Question: # Background
I do have an image dataset (similar to <URL> which comes with a "description with typos" per each image. I would like to run some deep convolutional neural network on this guy, but I need to generate the "labels" first. So, here's the question:
# Question
How to generate categories' "label" from "descriptions with typos"?
# Technical information
The dataset has around 13M images with corresponding (valid) "description" and optional "typos". Some examples of "descriptions" follow below:

# Ideas
I was thinking to approach the problem in the following way.
1. Fix typos: Run a spell check to identify spelling errors; Find the better word that could fix it, by looking at other descriptions in the dataset, or checking the image and correcting the typo manually;
2. Generate the final labels: run a clustering algorithm (k-means, for example) on a sentence embedding (function that maps sentences into a RN) or use the most recurrent words.
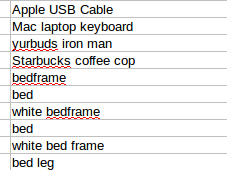
Answer: Here some ideas:
1. You should clearly run a spell checking, otherwise your labels will be even more noisy. Options: Check a Information retrieval course and implement the checking, google lecture3-tolerant-retrieval-handout-6-per.pdf (I bet this is not the way to go) In case you want frequencies, google "Natural Language Corpus Data" Use some code http://norvig.com/spell-correct.html (in many languages)
2. Regarding labeling (I guess you want it automatically otherwise there are semi automatic methods): Use http://viget.com/extend/tagging-text-automatically I have never used them but it should work reasonable well I would not recommend using k means because you do know the number of groups Use the most recurrent word might work for few examples (like the ones you show there) but it might not work for many cases.
I hope this can be useful